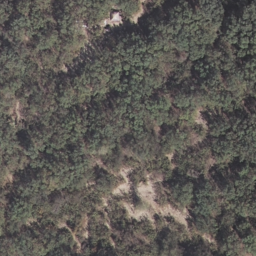
Label: forest